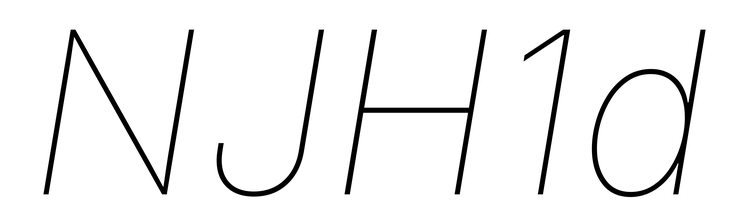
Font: Inter-Italic_Thin_Italic